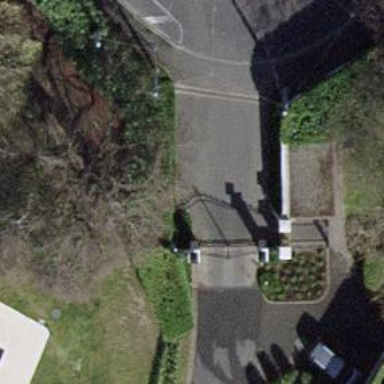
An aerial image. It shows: Gate.